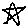
Label: star